Question: I am getting one problem
Is it possible ? If so please help me out.
Thanks in Advance,
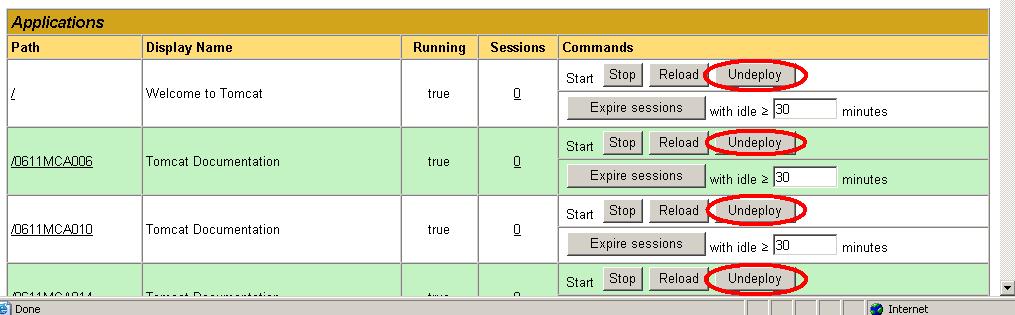
Answer: You will have to set different roles for the 'deploy' and 'undeploy' operations.
First, register the roles in '$TOMCAT_DIR/conf/tomcat-users.xml'. For example:
'''
<role rolename="deploy"/>
<role rolename="undeploy"/>
'''
Then, open the '$TOMCAT_DIR/webapps/manager/WEB-INF/web.xml' and ensure the following:
'''
<security-constraint>
<web-resource-collection>
<web-resource-name>Manual Deployment</web-resource-name>
<url-pattern>/html/deploy</url-pattern>
</web-resource-collection>
<auth-constraint>
<role-name>manager-gui</role-name>
<role-name>deploy</role-name>
</auth-constraint>
</security-constraint>
<security-constraint>
<web-resource-collection>
<web-resource-name>Manual Deployment</web-resource-name>
<url-pattern>/html/undeploy</url-pattern>
</web-resource-collection>
<auth-constraint>
<role-name>manager-gui</role-name>
<role-name>undeploy</role-name>
</auth-constraint>
</security-constraint>
'''
This will allow the users which have a 'undeploy' role to undeploy applications and only the users who have 'deploy' role to deploy applications. Note that an user can be decorated with more than on role.
Finally, decorate your user with some of the newly created roles, restart Tomcat and see what happens.